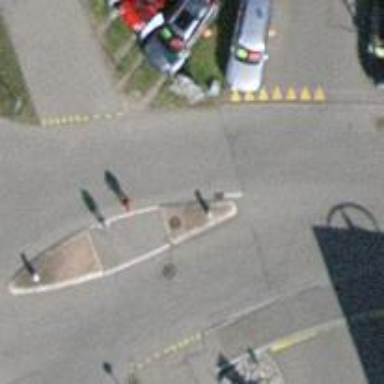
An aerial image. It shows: Unmarked crossing with pedestrian island.